Question: So I'm writing a console-based 'Shape Creator' that creates shapes with user input. If an user wants to create 5 Square, the program create an 'ArrayList' and get data from Square class which has shapeId,area etc.
'''
import java.util.ArrayList;
import javax.swing.JOptionPane;
public class ShapeMaker {
public ShapeMaker(){
create();
}
public void create(){
//creates list of arrays within shapes.
ArrayList<Circle>circles=new ArrayList<Circle>();
ArrayList<Square>squares=new ArrayList<Square>();
ArrayList<Rectangle>rectangles=new ArrayList<Rectangle>();
//this loop is dangerously infinity but I had to open the program for choices.
while(true){
String[] choices={"Create Random Shapes","Circles","Squares","Rectangles",
"Print All Shapes","Print Rectangles","Print Squares",
"Print Circles","Exit"};
String optionMenu = (String)JOptionPane.showInputDialog(
null,
"Choose what you desire",
"Customized Dialog",
JOptionPane.PLAIN_MESSAGE,
null,
choices,
choices[0]);
if (optionMenu==choices[0]){
// String input4=(String)JOptionPane.showInputDialog(null,"How Many Shape ?","Question",
// JOptionPane.QUESTION_MESSAGE);
// int inputLength4=Integer.parseInt(input4);
// for (int i=0;i<inputLength4;i++){
//
// circles2[i]=new Circle();
// circles.add(circles2[i]);
// squares2[i]=new Square();
// squares.add(squares2[i]);
// rectangles2[i]=new Rectangle();
// rectangles.add(rectangles2[i]);
//
// }
// JOptionPane.showMessageDialog(null,inputLength4+" shapes have been created successfully.");
}
else if (optionMenu==choices[1]) {
String input=(String)JOptionPane.showInputDialog(null,"How Many Circle ?","Question",
JOptionPane.QUESTION_MESSAGE);
int inputLength=Integer.parseInt(input);
Circle[]circles2=new Circle[inputLength];
if (circles.isEmpty()==false){
int delete=JOptionPane.showConfirmDialog(null, "There are circles in the list. Do you want to delete them?",
"Existing Shapes",JOptionPane.YES_NO_OPTION);
if (delete==JOptionPane.YES_OPTION){
circles.remove(circles2);
}
else{
for (int i=0;i<inputLength;i++){
circles2[i]=new Circle();
circles.add(circles2[i]);
}
}
}
else{
for (int i=0;i<circles2.length;i++){
circles2[i]=new Circle();
circles.add(circles2[i]);
}
JOptionPane.showMessageDialog(null,inputLength+" circle have been created successfully.");
}
}
else if (optionMenu==choices[2]) {
String input3=(String)JOptionPane.showInputDialog(null,"How Many Squares ?","Question",
JOptionPane.QUESTION_MESSAGE);
int inputLength3=Integer.parseInt(input3);
Square[]squares2=new Square[inputLength3];
if (squares.isEmpty()==false){
int delete=JOptionPane.showConfirmDialog(null, "There are squares in the list. Do you want to delete them?",
"Existing Shapes",JOptionPane.YES_NO_OPTION);
if (delete==JOptionPane.YES_OPTION){
squares.remove(squares2);
}
else{
for (int i=0;i<inputLength3;i++){
squares2[i]=new Square();
squares.add(squares2[i]);
}
}
}
else{
for (int i=0;i<inputLength3;i++){
squares2[i]=new Square();
squares.add(squares2[i]);
}
}
JOptionPane.showMessageDialog(null,inputLength3+" square have been created successfully.");
}
else if (optionMenu==choices[3]) {
String input2=(String)JOptionPane.showInputDialog(null,"How Many Rectangles ?","Question",
JOptionPane.QUESTION_MESSAGE);
int inputLength2=Integer.parseInt(input2);
Rectangle[]rectangles2=new Rectangle[inputLength2];
if (rectangles.isEmpty()==false){
int delete=JOptionPane.showConfirmDialog(null, "There are rectangles in the list. Do you want to delete them?",
"Existing Shapes",JOptionPane.YES_NO_OPTION);
if (delete==JOptionPane.YES_OPTION){
rectangles.remove(rectangles2);
}
else{
for (int i=0;i<inputLength2;i++){
rectangles2[i]=new Rectangle();
rectangles.add(rectangles2[i]);
}
}
}
else{
for (int i=0;i<inputLength2;i++){
rectangles2[i]=new Rectangle();
rectangles.add(rectangles2[i]);
}
JOptionPane.showMessageDialog(null,inputLength2+" rectangle have been created successfully.");
}
}
else if (optionMenu==choices[4]) {
System.out.printf("%-5s%-13s%-10s%-13s%-10s%-15s%n", "ID","Shape",
"Area","Full Shape", " Distance", "Properties");
System.out.println();
for (int i=0;i<rectangles.size();i++){
System.out.println(rectangles.get(i));
}
for (int i=0;i<squares.size();i++){
System.out.println(squares.get(i));
}
for (int i=0;i<circles.size();i++){
System.out.println(circles.get(i));
}
}
else if (optionMenu==choices[5]) {
System.out.printf("%-5s%-13s%-10s%-13s%-10s%-15s%n", "ID","Shape",
"Area","Full Shape", " Distance", "Properties");
System.out.println();
for (int i=0;i<rectangles.size();i++){
System.out.println(rectangles.get(i));
}
System.out.print("There are "+rectangles.size()+" rectangle with total area of ");
}
else if (optionMenu==choices[6]) {
System.out.printf("%-5s%-13s%-10s%-13s%-10s%-15s%n", "ID","Shape",
"Area","Full Shape", " Distance", "Properties");
System.out.println();
for (int i=0;i<squares.size();i++){
System.out.println(squares.get(i));
}
System.out.print("There are "+squares.size()+" square with total area of ");
}
else if (optionMenu==choices[7]) {
System.out.printf("%-5s%-13s%-10s%-13s%-10s%-15s%n", "ID","Shape",
"Area","Full Shape", " Distance", "Properties");
System.out.println();
for (int i=0;i<circles.size();i++){
System.out.println(circles.get(i));
}
System.out.print("There are "+circles.size()+" circle with total area of ");
}
else if(optionMenu==choices[8]) {
System.exit(1);
}
}
}
public static void main(String [] args){
new ShapeMaker();
// System.out.println(shape);
}
}
'''
The question is, i need to get values from area row and calculate total area of these shapes.

So, how can I get all areas of created ArrayList ?
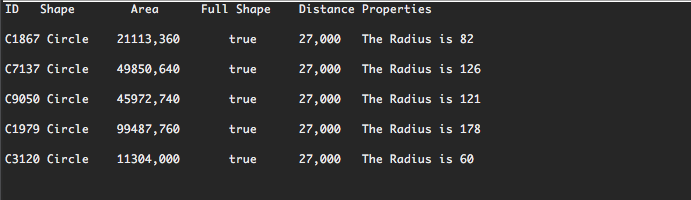
Answer: Greatings, Egrimo.
As you told, you have a Square class, which has all the attributes: 'ID', 'Shape', 'Area', 'Full Shape', 'Distance' and 'Properties'.
When you do:
'''
System.out.println(squares.get(i));
'''
And you want to access to 'Area' attribute, you have to do:
1. Create a method getArea() in your Square class. This method must be public and will return the area of the square.
2. Call getArea() method from your System.out.println to print the square area:
'System.out.println(squares.get(i).getArea());' Will print your square area.
If you don't know how create a getArea() method, look at this example:
'''
public class Square{
int area;
int id;
// other attributes
// constructor
public int getArea(){ // This method will return your square area
return this.area;
}
}
'''
Have a good day!